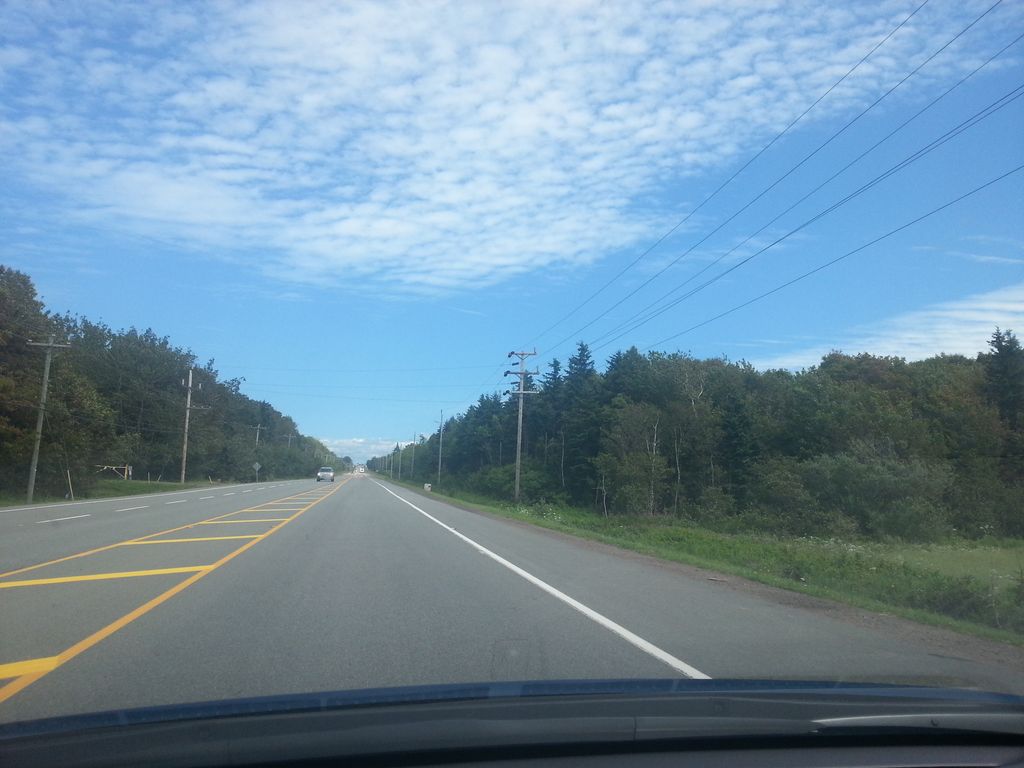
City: charlottetown